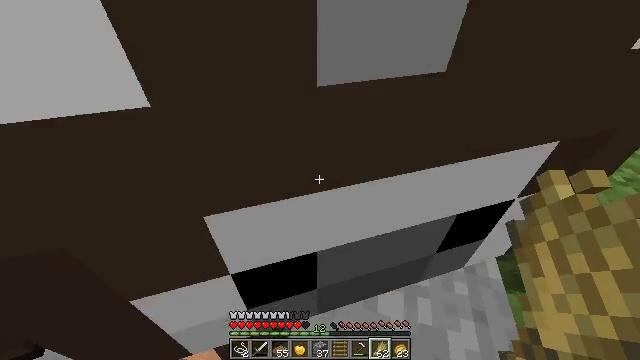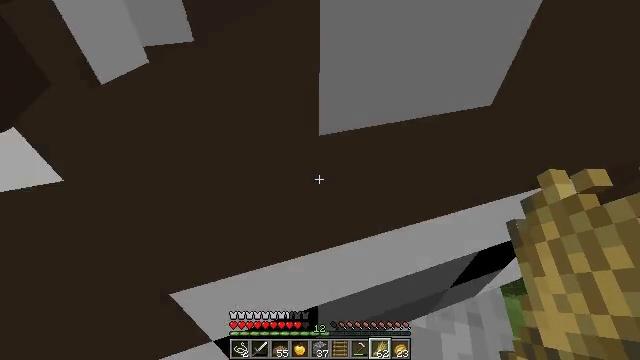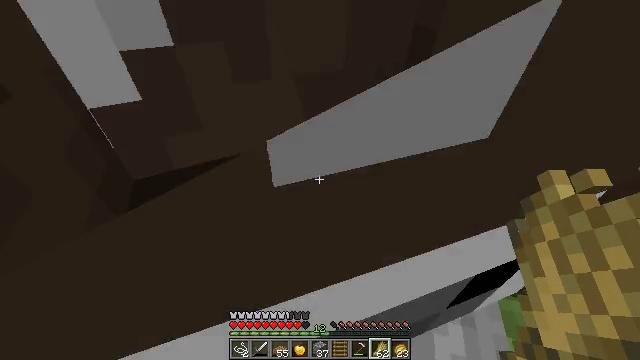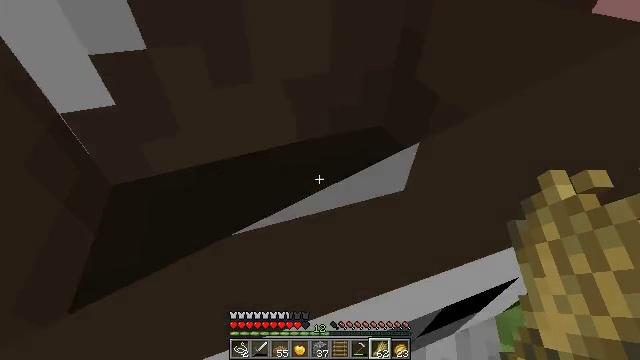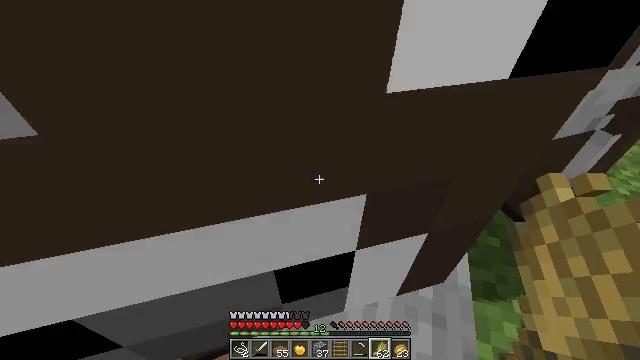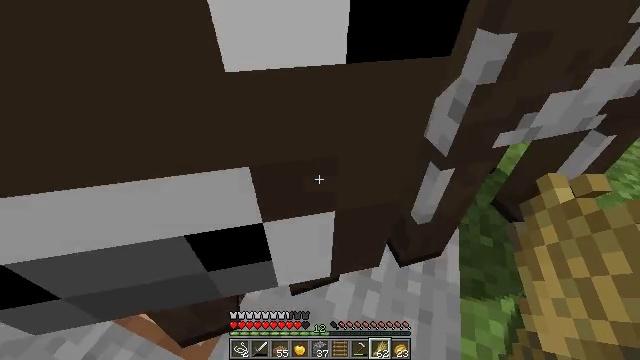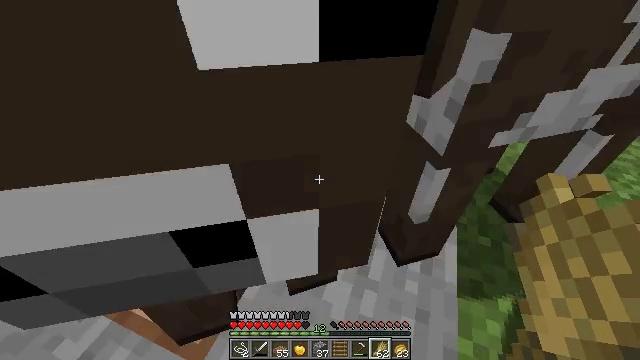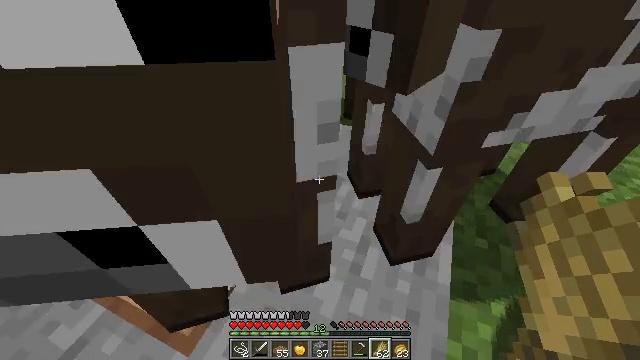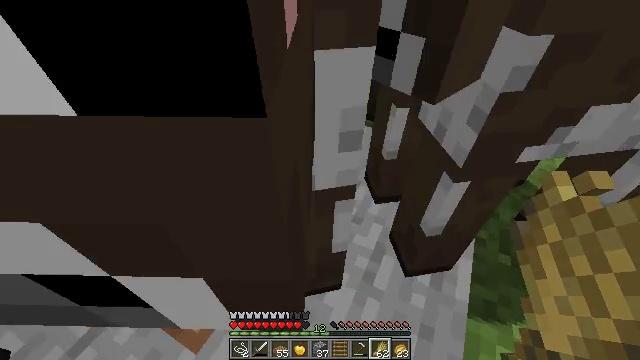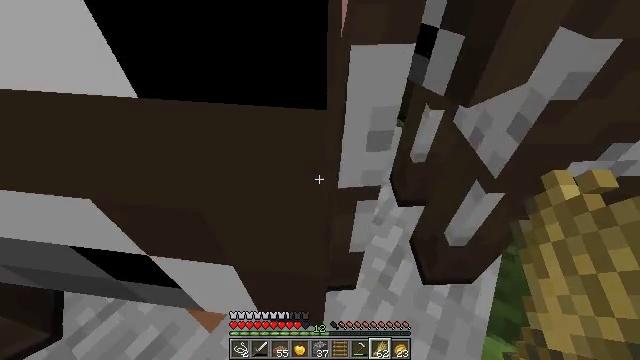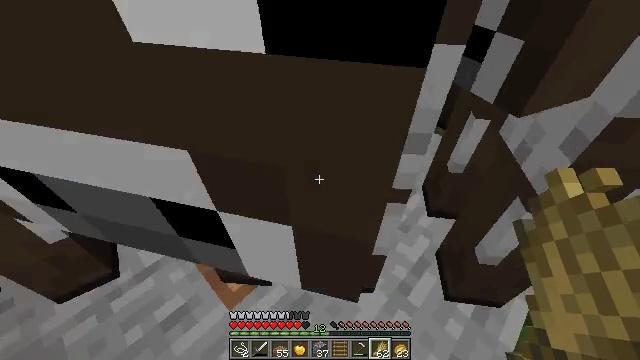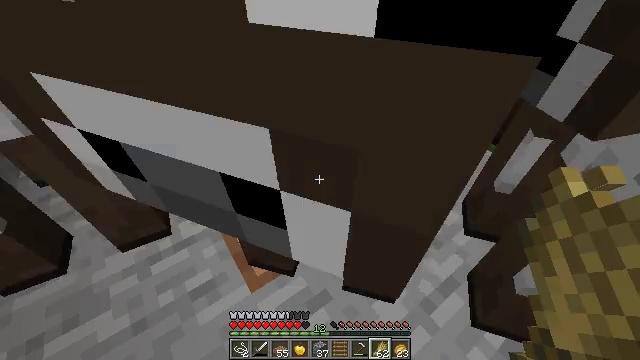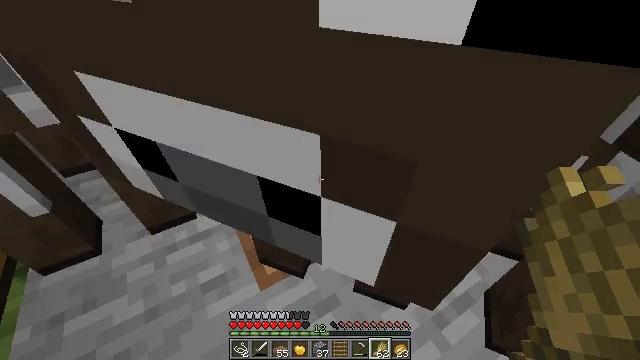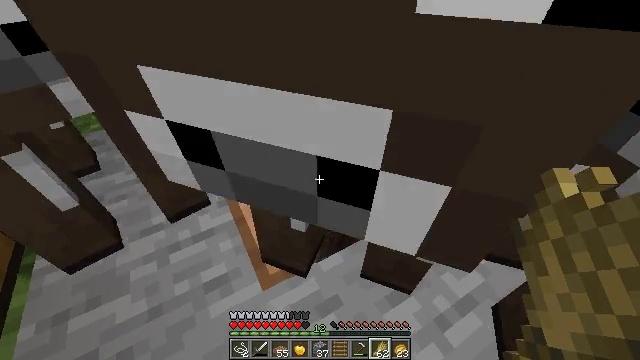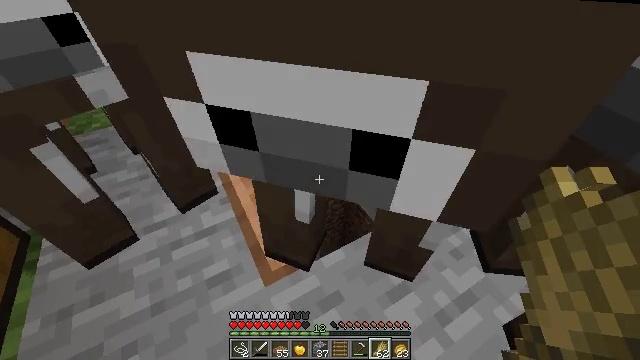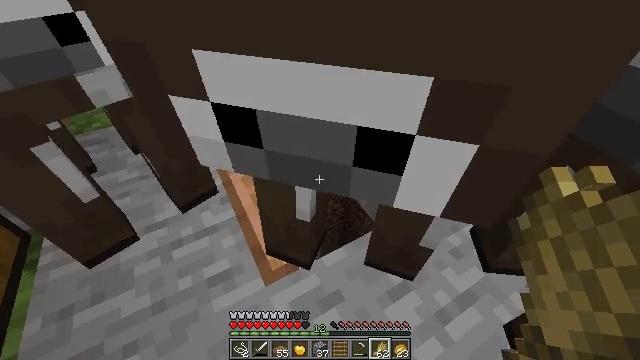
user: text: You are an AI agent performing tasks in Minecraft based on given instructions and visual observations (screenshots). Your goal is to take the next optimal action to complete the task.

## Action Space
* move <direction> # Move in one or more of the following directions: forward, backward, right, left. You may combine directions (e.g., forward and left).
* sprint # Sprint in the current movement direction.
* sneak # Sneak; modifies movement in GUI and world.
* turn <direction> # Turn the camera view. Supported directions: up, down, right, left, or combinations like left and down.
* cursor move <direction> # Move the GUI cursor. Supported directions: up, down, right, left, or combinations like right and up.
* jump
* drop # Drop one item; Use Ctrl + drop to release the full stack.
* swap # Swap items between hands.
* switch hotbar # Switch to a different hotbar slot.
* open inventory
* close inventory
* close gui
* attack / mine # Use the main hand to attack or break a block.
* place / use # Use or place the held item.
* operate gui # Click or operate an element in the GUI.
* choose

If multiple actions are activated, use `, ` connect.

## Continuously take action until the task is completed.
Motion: motion action
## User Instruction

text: Get the jungle trapdoor into your inventory.
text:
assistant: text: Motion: move right, sneak, turn left
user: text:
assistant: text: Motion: move right, sneak
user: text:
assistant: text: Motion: move right, sneak, turn left
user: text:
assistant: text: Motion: move right, sneak, turn left
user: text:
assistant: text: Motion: move right, sneak, turn left
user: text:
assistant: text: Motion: move right, sneak
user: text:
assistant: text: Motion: sneak, turn left
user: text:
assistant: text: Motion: sneak, turn left
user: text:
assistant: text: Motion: sneak, turn left and down
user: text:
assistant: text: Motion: sneak, turn left
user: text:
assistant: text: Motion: sneak, turn left
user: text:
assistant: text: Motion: sneak, turn left
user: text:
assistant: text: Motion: sneak
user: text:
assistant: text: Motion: sneak
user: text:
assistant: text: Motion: sneak
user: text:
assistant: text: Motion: sneak
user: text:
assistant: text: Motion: sneak
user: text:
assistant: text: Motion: sneak
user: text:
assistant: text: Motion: sneak
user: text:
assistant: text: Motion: sneak, turn left
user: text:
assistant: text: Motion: sneak, turn left
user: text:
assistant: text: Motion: sneak, turn left
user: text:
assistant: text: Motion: move left, sneak
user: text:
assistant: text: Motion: move left, sneak
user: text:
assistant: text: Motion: move left, sneak
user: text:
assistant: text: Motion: move left, sneak
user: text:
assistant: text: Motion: sneak
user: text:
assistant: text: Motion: sneak
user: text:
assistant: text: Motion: sneak
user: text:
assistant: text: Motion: sneak, turn left